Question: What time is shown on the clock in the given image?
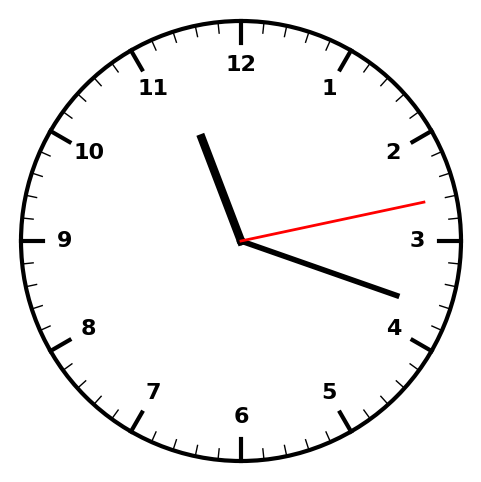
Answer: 11:18:13